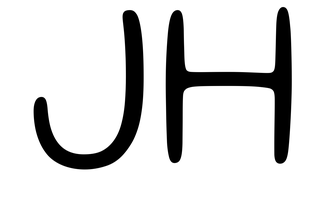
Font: Gluten_ExtraLight